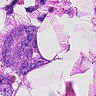
Metastatic tissue present: yes